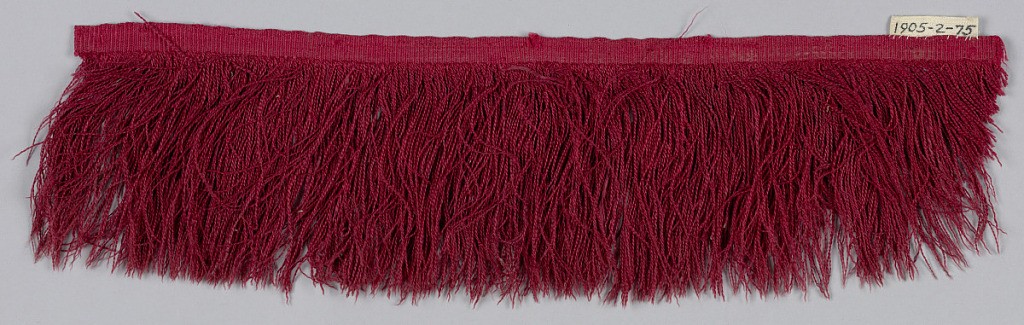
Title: Fringe
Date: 17th century
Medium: silk Technique: woven
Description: Red fringe with a plain-woven heading and a skirt of red silk threads.